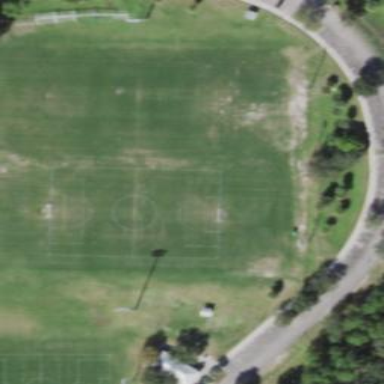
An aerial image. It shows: Soccer pitch for outdoor sports and leisure activities.